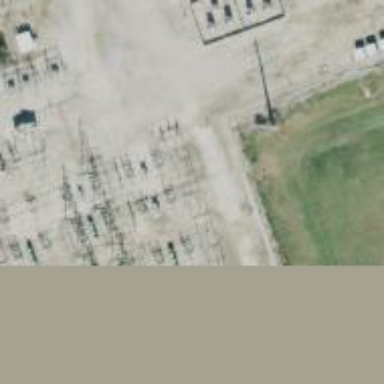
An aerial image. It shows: Switch used for power control.